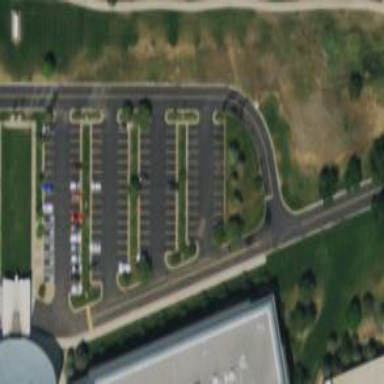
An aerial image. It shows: Parking space is available.